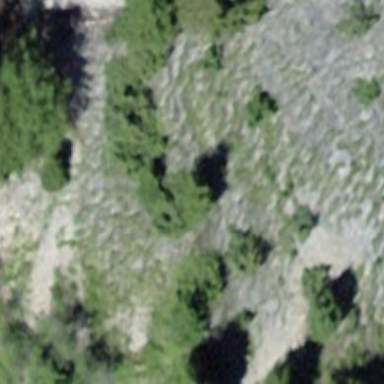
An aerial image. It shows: Forest area.